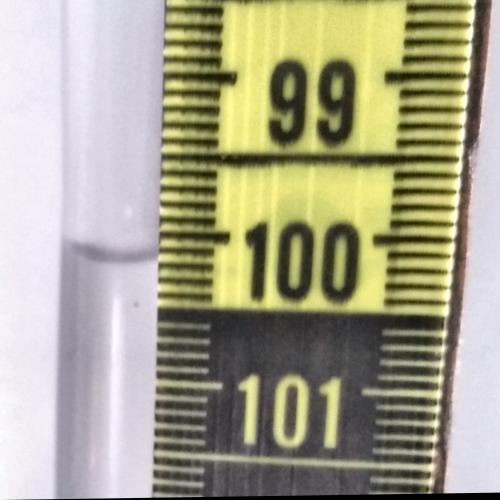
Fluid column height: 100.2 cm